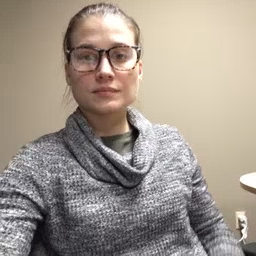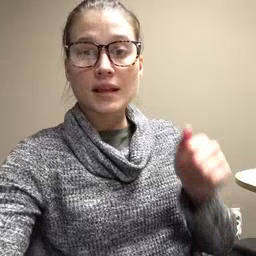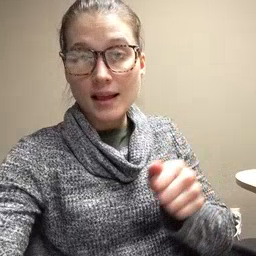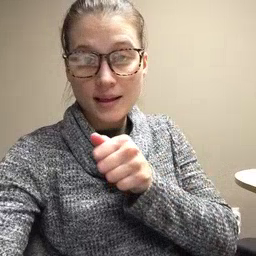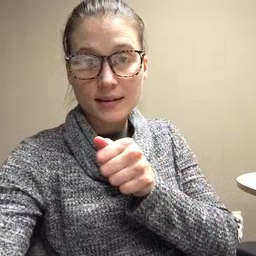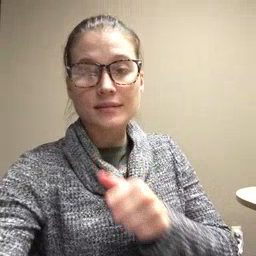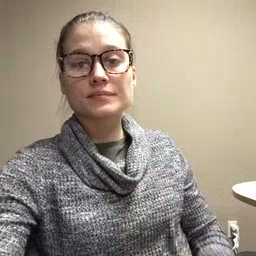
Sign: hide